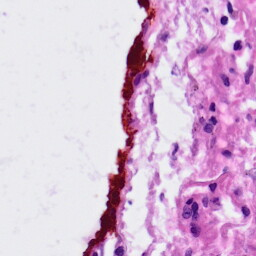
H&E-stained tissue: Lung